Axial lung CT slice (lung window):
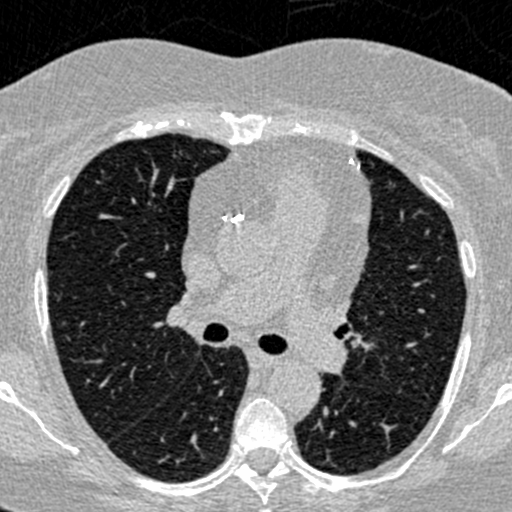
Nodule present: no